Question: I'm trying to bridge two MQTT brokers on the same system, 'HiveMQ' and 'Mosquitto'. 'HiveMQ' is working on port '1884' and 'Mosquitto' is running on '1883'. However when I use the 'mosquitto_pub' command to publish to the 'mosquitto' broker at port '1883', it does not show up on port '1884' (Using 'MQTT.fx' as a client subscribing to all topics on port '1884')
This is while I only configured the 'mosquitto' broker with a bridge.
When I configured 'HiveMQ' as well, it only shows an 'unable to connect to Bridge1, disconnected' message on the 'HiveMQ' command window. I've included the configurations below. Someone please help.
In the 'mosquitto.config' file I have done the following under 'bridges'.
'''
connection hivemq
address 127.0.0.1:1884
start_type automatic
clientid clientno1
notifications true
'''
Meanwhile, I also editted the 'HiveMQ bridges.xml' file to read
'''
<?xml version="1.0" encoding="UTF-8"?>
<bridges xsi:noNamespaceSchemaLocation="http://www.hivemq.com/bridges/bridge.xsd" xmlns:xsi="http://www.w3.org/2001/XMLSchema-instance">
<bridge>
<connectionName>Bridge1</connectionName>
<addresses>
<address>
<host>localhost</host>
<port>1883</port>
</address>
</addresses>
<clientId>bridgeClient</clientId>
<topicPatterns>
<topicPattern>
<topic>#</topic>
<qos>1</qos>
<direction>both</direction>
<localPrefix>local/</localPrefix>
<remotePrefix>remote/</remotePrefix>
</topicPattern>
</topicPatterns>
<cleanSession>true</cleanSession>
<idleTimeout>10</idleTimeout>
<notificationsEnabled>true</notificationsEnabled>
<tryPrivate>true</tryPrivate>
</bridge>
'''

The image shown is when I tried the same process on another system. Here, the brokers are bridged. Comparing this to what I was doing earlier, the only difference is that on my original system there is no statement saying opening ipv4 listen socket on 1883. Is this the problem?
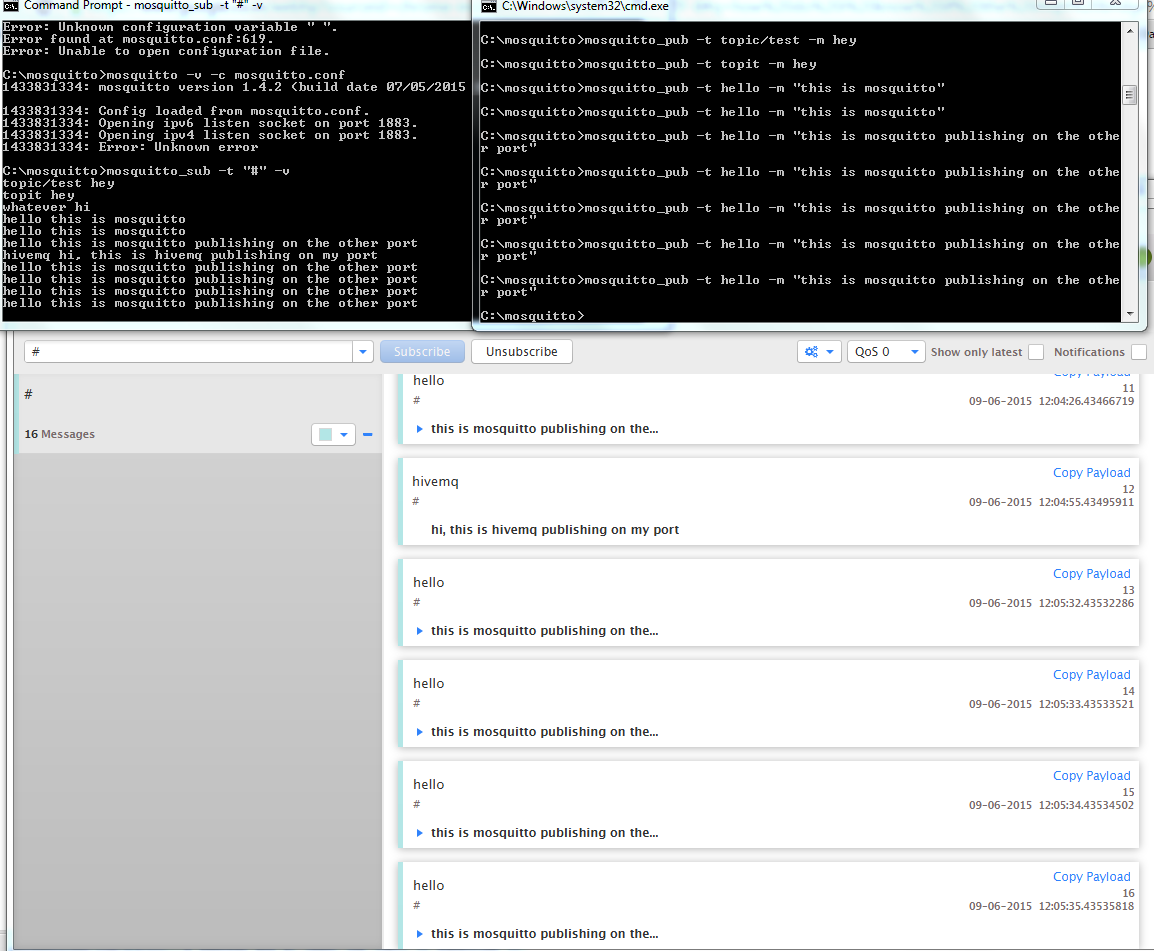
Answer: Bridging should only be set on the publisher/client side (mosquitto in your case), leaving default settings on Hivemq (server) should be fine
Try make changes to your mosquitto.conf
'''
connection bridge-mosquitto-to-hivemq
address 127.0.0.1:1884
topic room1/# both 2 sensor/ myhouse/
bridge_protocol_version mqttv311
notifications true
cleansession true
try_private true
'''
After restart your brokers, at mosquitto broker, try publish an example message below
'''
mosquitto_pub -t sensor/room1/temperature -m '26.3'
'''